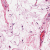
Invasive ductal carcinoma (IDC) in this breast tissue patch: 0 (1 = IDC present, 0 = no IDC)